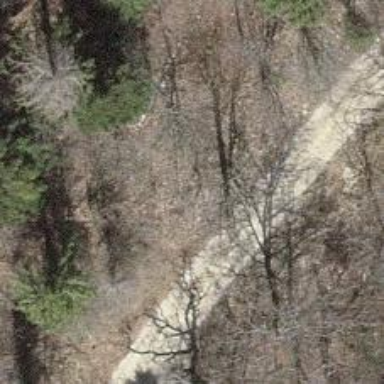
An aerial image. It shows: Gravel track with grade 2 quality.